Field crop: tomato
Growth stage: 1
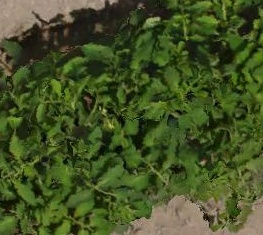
Species: tomato